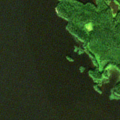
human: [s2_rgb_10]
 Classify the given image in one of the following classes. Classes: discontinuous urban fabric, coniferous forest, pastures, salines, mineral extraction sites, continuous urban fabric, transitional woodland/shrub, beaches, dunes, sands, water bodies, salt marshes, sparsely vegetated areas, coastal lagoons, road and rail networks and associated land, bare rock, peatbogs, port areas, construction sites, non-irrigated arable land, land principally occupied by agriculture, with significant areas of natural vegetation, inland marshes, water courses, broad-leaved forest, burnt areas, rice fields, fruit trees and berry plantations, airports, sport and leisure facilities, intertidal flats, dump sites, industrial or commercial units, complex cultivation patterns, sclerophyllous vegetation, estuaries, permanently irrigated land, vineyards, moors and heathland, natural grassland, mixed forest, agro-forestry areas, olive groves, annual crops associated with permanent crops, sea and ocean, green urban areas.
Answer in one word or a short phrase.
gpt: mixed forest, water bodies